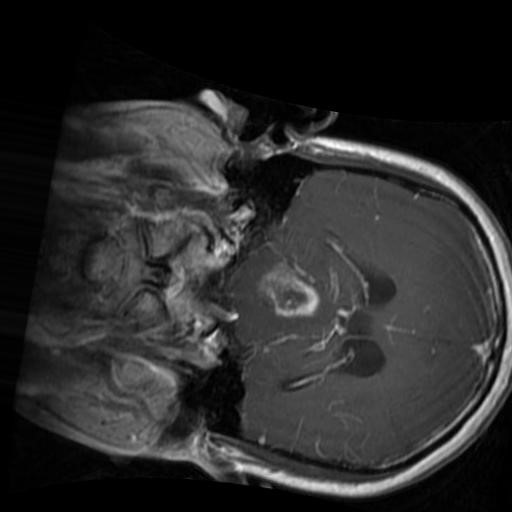
Label: brain_glioma